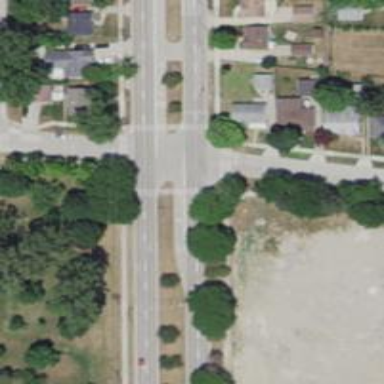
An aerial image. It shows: Secondary road.